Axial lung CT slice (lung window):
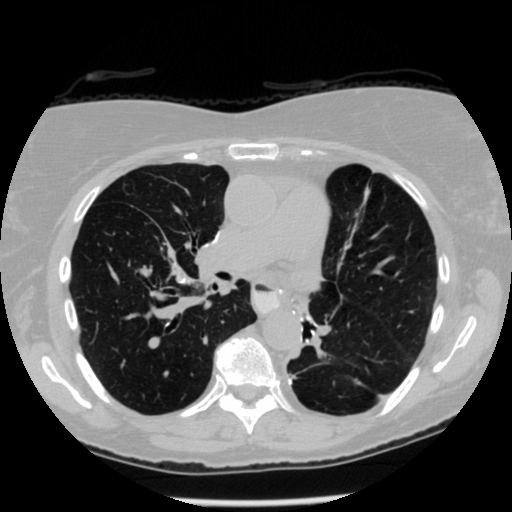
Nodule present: no